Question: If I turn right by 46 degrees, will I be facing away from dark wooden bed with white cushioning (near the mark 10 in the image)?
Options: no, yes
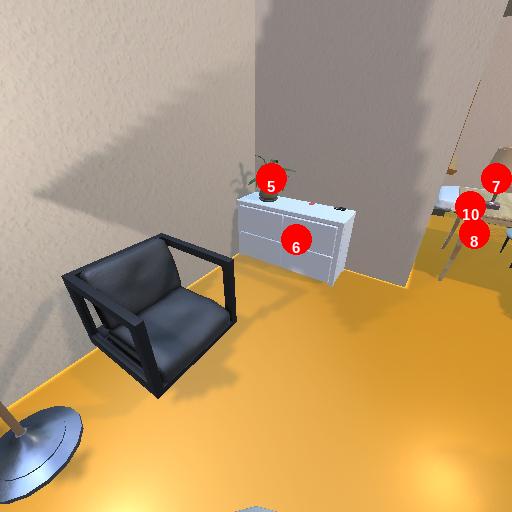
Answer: no